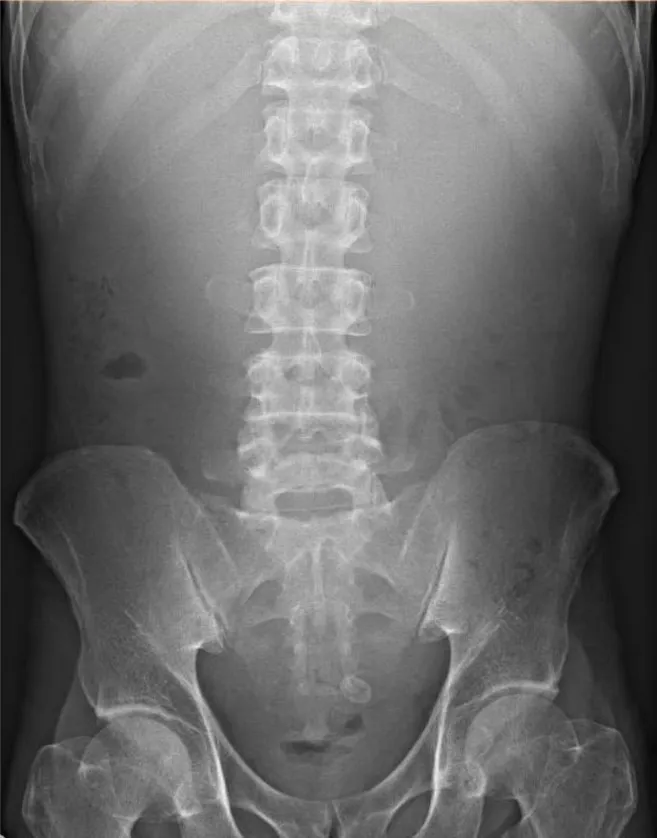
Paucity of bowel gas in the upper abdomen, with suggestion of a large mass (distended stomach) displacing bowel loops inferiorly).
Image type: radiology (x_ray)